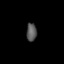
Tissue: lung
Cell type: Others
Senescence score: 0.1935
Nuclear area (px): 182
Mean DAPI intensity: 86.214